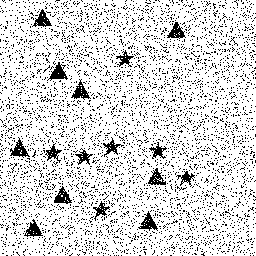
Squares: 0
Triangles: 9
Stars: 7
Total shapes: 16